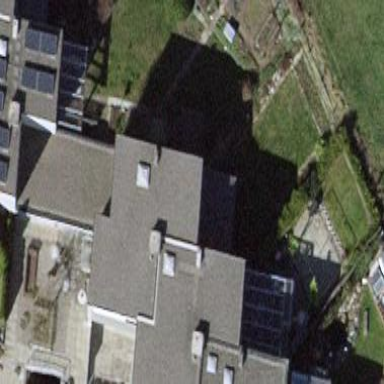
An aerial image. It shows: Terrace building.